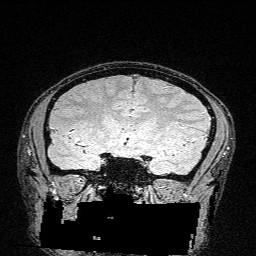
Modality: FLASH
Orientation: sagittal
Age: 26
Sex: male